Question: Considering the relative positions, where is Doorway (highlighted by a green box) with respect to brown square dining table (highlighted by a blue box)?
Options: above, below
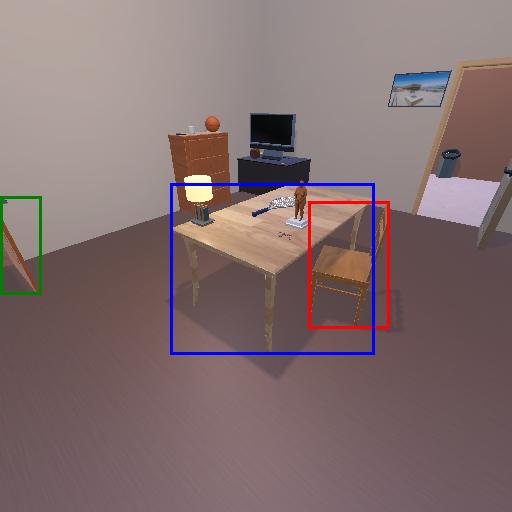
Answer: above